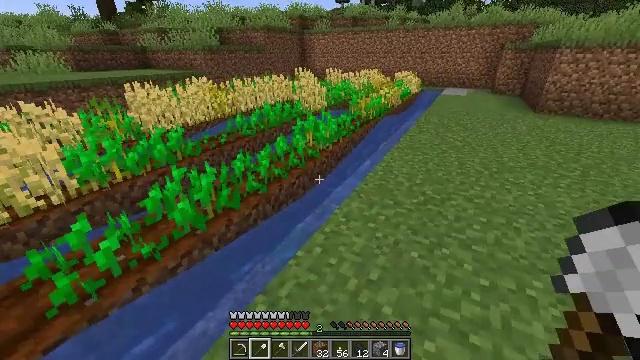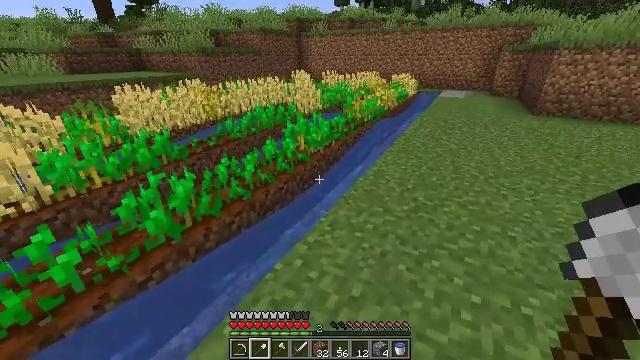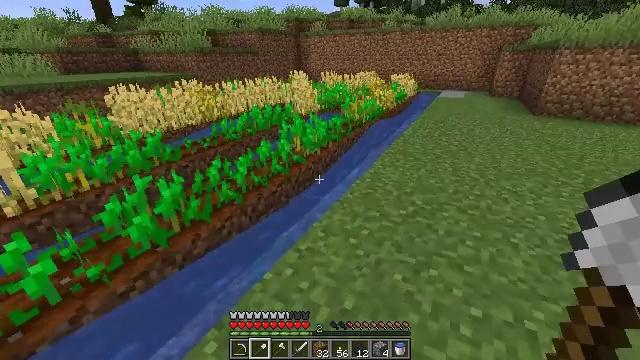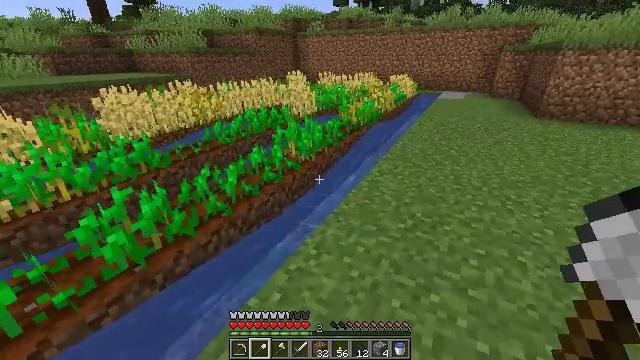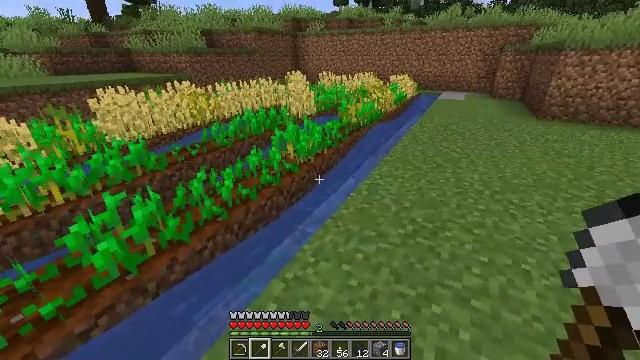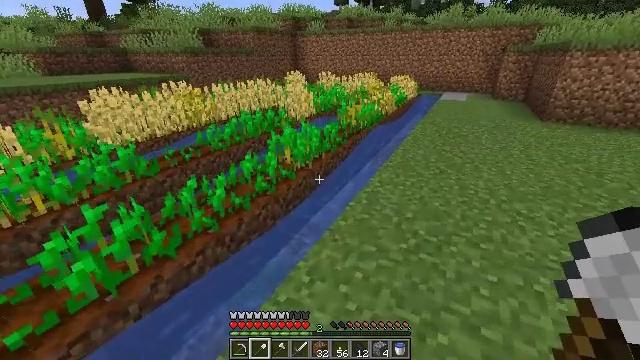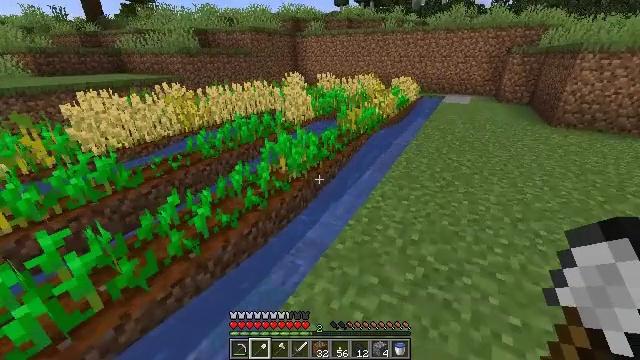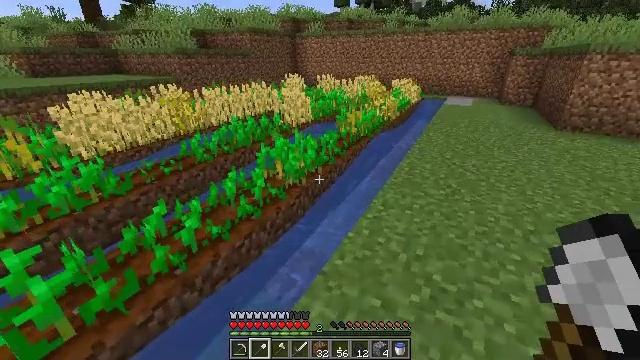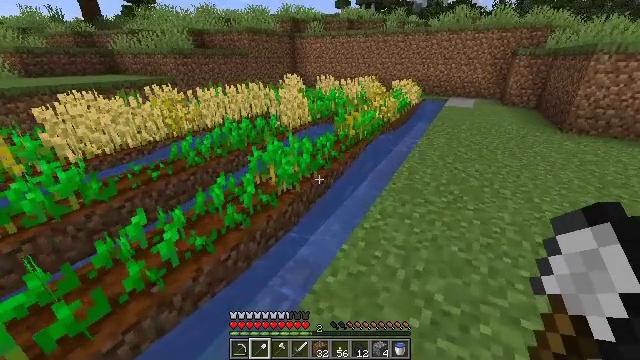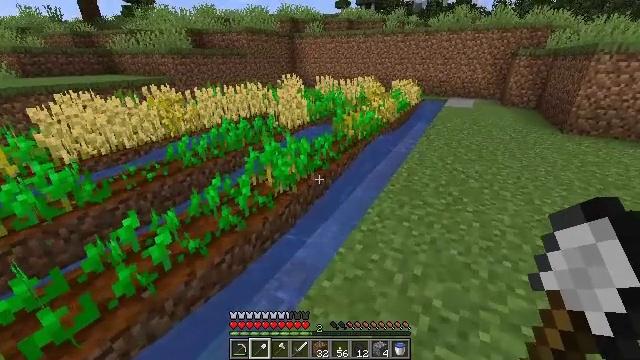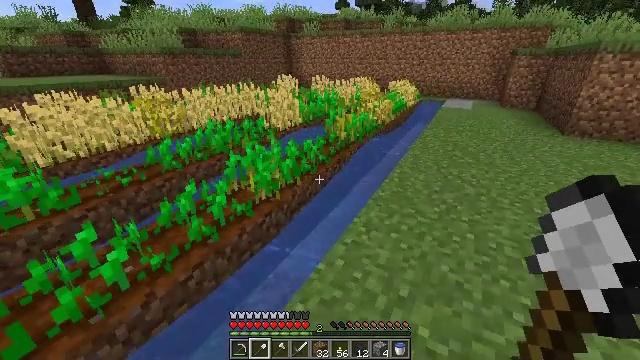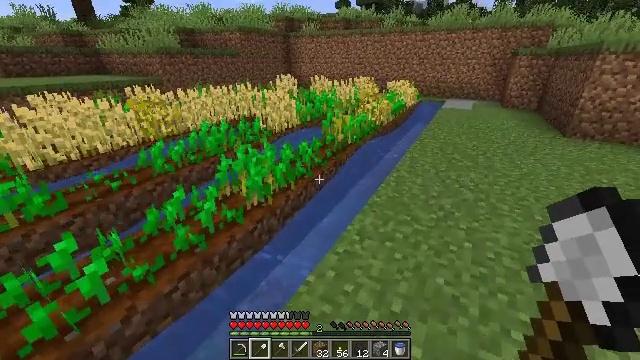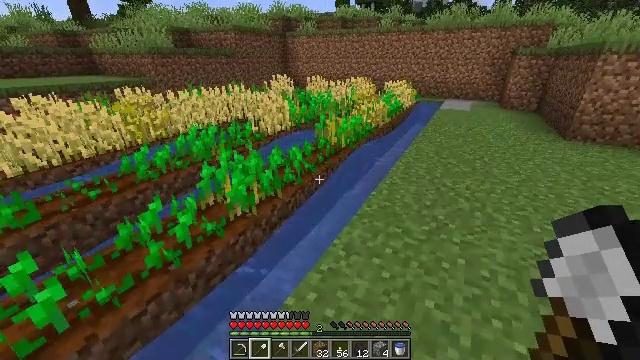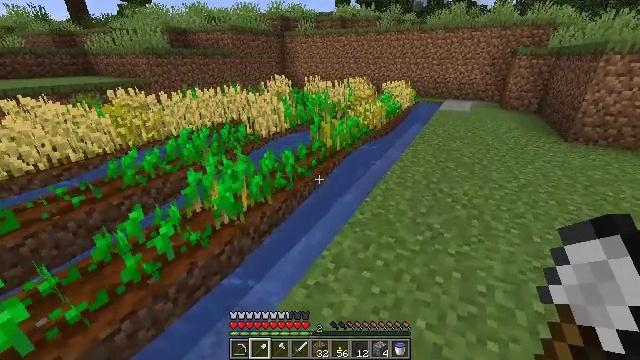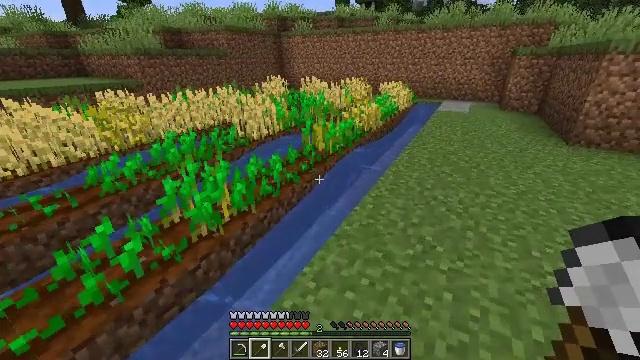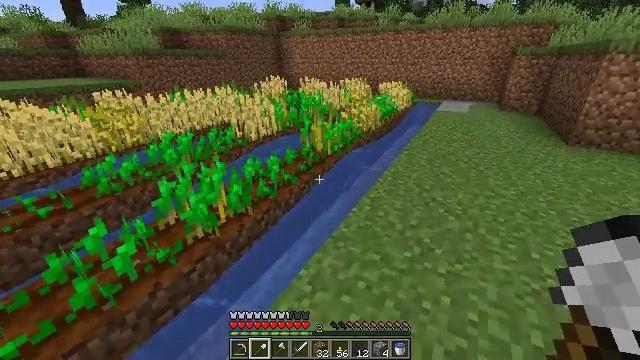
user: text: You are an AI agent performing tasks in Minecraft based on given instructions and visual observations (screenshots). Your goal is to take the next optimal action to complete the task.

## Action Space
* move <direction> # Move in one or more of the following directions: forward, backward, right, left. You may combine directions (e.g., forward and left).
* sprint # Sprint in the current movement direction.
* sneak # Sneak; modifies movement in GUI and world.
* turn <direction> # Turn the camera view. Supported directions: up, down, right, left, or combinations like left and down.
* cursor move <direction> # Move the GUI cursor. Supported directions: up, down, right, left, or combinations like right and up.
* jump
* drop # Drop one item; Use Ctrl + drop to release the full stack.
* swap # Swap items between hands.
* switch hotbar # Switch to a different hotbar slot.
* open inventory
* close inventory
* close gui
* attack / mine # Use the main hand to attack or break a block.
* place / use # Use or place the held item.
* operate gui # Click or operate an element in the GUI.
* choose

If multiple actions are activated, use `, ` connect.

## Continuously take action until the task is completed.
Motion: motion action
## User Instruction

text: Get wheat from the farmland.
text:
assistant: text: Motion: move forward and move right
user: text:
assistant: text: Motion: move forward
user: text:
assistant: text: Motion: move forward
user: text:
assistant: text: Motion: move forward
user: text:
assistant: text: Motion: move forward
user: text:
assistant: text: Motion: move forward
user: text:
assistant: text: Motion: move forward
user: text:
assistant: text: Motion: move forward and move right
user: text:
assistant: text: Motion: move forward and move right
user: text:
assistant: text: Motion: move forward and move right
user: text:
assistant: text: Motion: move forward and move right
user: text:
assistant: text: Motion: move forward and move right
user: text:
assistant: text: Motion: move forward and move right
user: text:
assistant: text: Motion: move forward and move right
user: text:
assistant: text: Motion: move forward and move right
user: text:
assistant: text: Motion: move forward and move right
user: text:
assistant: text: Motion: move forward and move right
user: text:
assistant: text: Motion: move forward
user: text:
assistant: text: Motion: move forward
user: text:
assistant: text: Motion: move forward
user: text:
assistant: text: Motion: move forward, turn left
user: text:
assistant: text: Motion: move forward and move right, turn left
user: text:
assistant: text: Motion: move forward and move right, turn left
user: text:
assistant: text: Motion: move forward and move right, turn left
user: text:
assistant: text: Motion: move forward and move right, turn left
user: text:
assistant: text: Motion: move forward and move right, turn left
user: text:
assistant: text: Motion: move forward and move right, turn left
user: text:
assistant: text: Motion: move forward and move right
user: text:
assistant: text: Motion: move forward and move right
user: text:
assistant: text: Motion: move forward and move right